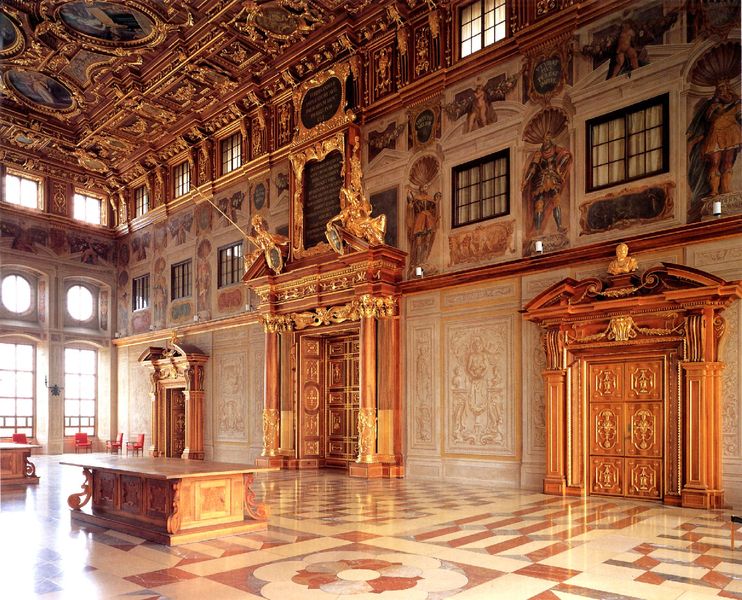
Titel: Augsburg, Rathaus, Goldener Saal
Künstler: Johann Matthias Kager
Standort: Augsburg (EU - D - B)
Schlagwörter: mann, braun, fenster, licht, marmor, raum, stühle, säulen, tisch, tür, zimmer, rot, malerei, barock, vorhang, gold, decke, renaissance, engel, adelige, relief, schrift, italien, türen, fußboden, farbe, saal, figuren, lanze, soldaten, weib, ornamente, wandmalerei, glänzend, stuck, poliert, foto, palast, verbrannt, mosaik, rathaus, photo, portal, wappen, schoss, krieger, fresken, kassettendecke, muschel, fresko, muscheln, nischen, deckenmalerei, schilde, augsburg, frescen, scheinarchitektur, restauriert, holzschnitzerei, goldener saal, candid, elias holl, fto, klid, forto, blendarchitektur, fesken, freskok, ukirche, peter candid, neues rathaus